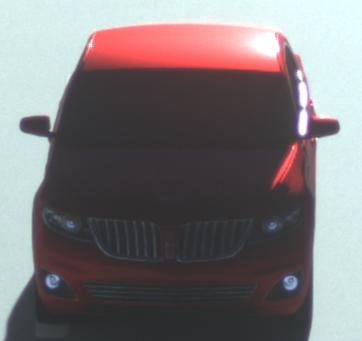
Make: Lincoln
Model: MKS
Detailed model: -
Model produced from: 2008
Model produced until: 2011
Doors: 4
Color: red
Road condition: dry road
Daytime: sunrise or sunset
Contrast: high contrast